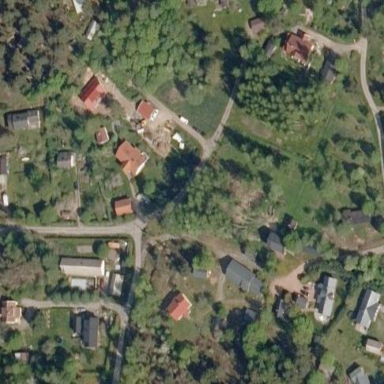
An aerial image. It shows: Isolated dwelling in residential area.